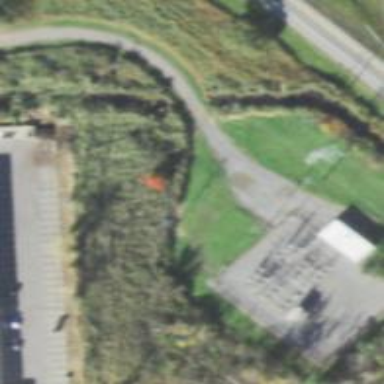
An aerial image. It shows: Power substation.